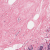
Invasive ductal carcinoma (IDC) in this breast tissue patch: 0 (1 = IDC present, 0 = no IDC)